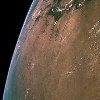
Label: land